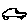
Label: car